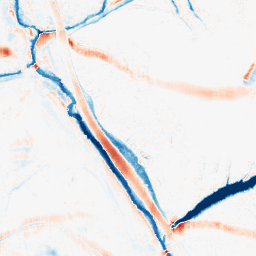
Category: morphological
Decomposition family: morphological_ellipse
Decomposition parameters: operation: average
width: 20
height: 10
Upsampling method: cubic_catmull_rom
Upsampling parameters: scale: 4
Upsampling scale: 4